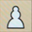
Piece: wP